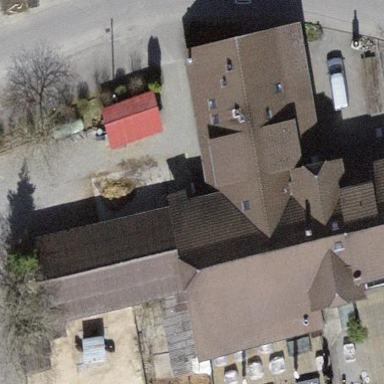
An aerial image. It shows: Restaurant in building.